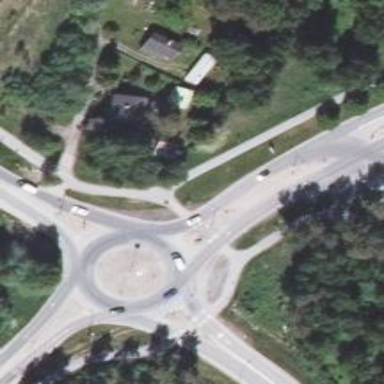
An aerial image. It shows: Secondary road made of asphalt leading to roundabout.